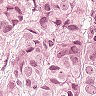
Metastatic tissue present: yes